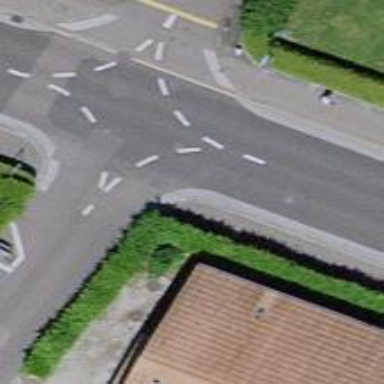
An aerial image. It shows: Kerb serving as barrier.